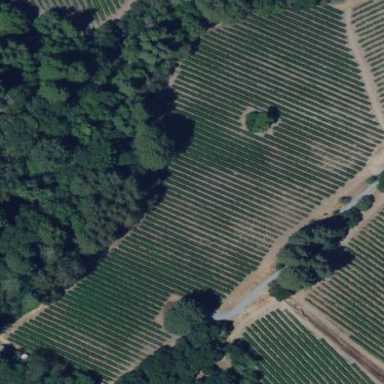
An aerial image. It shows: Vineyard where grapes are grown.